Question: I am using 'PCA' before feeding the training set into a neural network. It reduces 13 features down to 8 and trains over 2200 training sets. The MAPE I get with this is close to 2.5 - 2.6 %.
If I train the raw data with simple 'feedforwardnet', I get a lower error of 2.1%.
I am suffering from a similar situation in a different problem, where I have close to 50000 training sets where PCA gives 2.5% error and simple ANN gives me ~2% MAPE.
What is the reason behind this? Is this a normal occurrence? Can you give me any way by which I can reduce the error? I am trying to forecast the electric load demand on the basis of weather and previous load data.
EDIT: (Added Scree Plot )

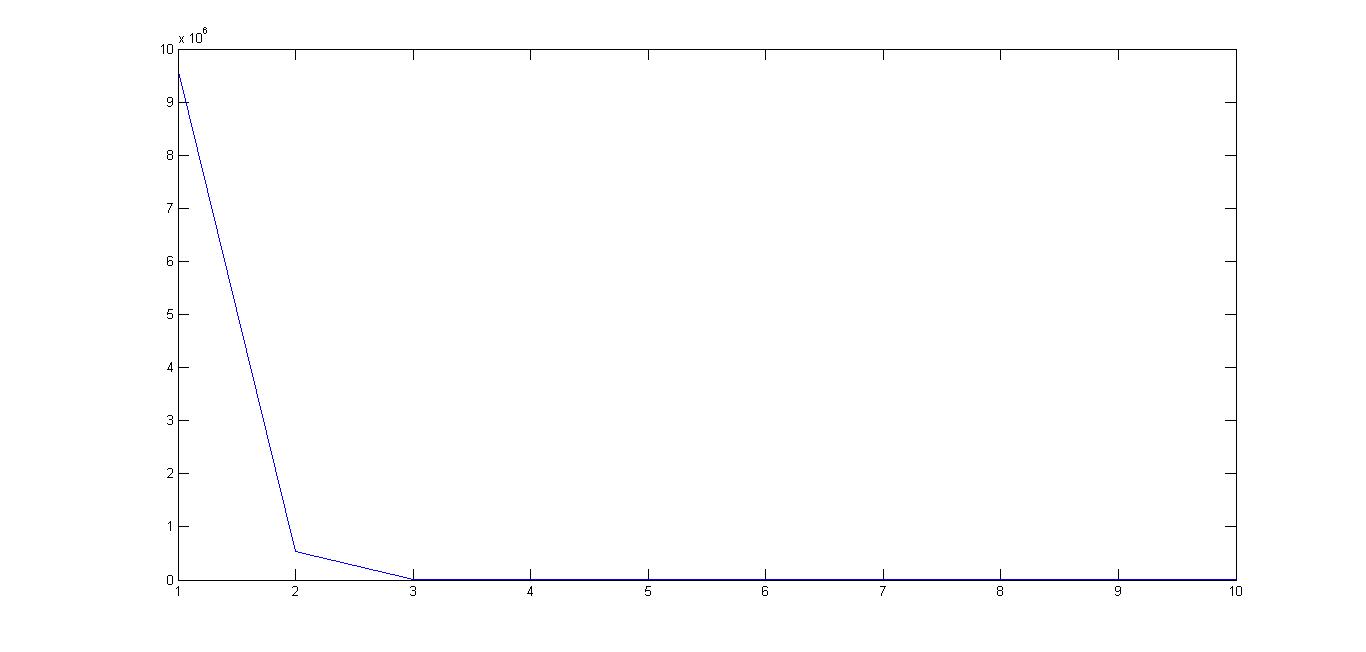
Answer: I had the same problem as you back a few Months ago but with SVMs instead of NNs. So the reason why you're getting such poor results is because you haven't normalized your data before feeding it into the PCA function. You can do this using Matlab's <URL>. Since mapminmax noramlizes the rows, you need to do a transpose of the input and output as follows.
'''
[normX,PS] = mapminmax( X' );
normX = normX';
max( normX ) % Returns 1
min( normX ) % Returns -1
'''
To plot the scree plot, you can use this code.
'''
[C,~,~,~,explained] = pca( normX );
figure; plot( explained );
'''
This is the Scree plot. You can probably keep the first 5 components of your data.

After you perform the minmax mapping, you can feed it into your NN as follows. This assumes you want to keep PC 1-5.
'''
trainX = normX * C(:,1:5);
'''
Now if you ever need to transform your noramlized data back to
'''
returnedX = mapminmax( 'reverse', normX', PS );
returned = returnedX';
'''
Collectively your code should be as follows
'''
% Normalize Data
[normX,PS] = mapminmax( X' );
normX = normX';
max( normX ) % Returns 1
min( normX ) % Returns -1
% Perform PCA
[C,~,~,~,explained] = pca( normX );
figure; plot( explained );
% Transform Data
trainX = normX * C(:,1:5);
'''
Performance
The code I used to test performance is below.
'''
clear all
load input
load output
% Normalize Data
[normX,PS] = mapminmax( X' );
normX = normX';
max( normX ) % Returns 1
min( normX ) % Returns -1
% Perform PCA
[C,~,~,~,explained] = pca( normX );
figure; plot( explained );
% Transform Data
trainX1 = normX(1:1826,:) * C(:,1:5);
trainX2 = X(1:1826,:);
trainY = dailyPeakLoad(1:1826);
testX1 = normX(1827:end,:) * C(:,1:5);
testX2 = X(1827:end,:);
testY = dailyPeakLoad(1827:end);
netFeb = newfit(trainX1', trainY', 35);
netFeb.performFcn = 'mae';
netFeb = trainlm(netFeb, trainX1', trainY');
forecastLoadFeb = sim(netFeb, testX1')';
errFeb = testY - forecastLoadFeb;
errpct = abs(errFeb)./testY*100;
MAPEFeb = mean(errpct(~isinf(errpct)));
netFeb2 = newfit(trainX2', trainY', 35);
netFeb2.performFcn = 'mae';
netFeb2 = trainlm(netFeb2, trainX2', trainY');
forecastLoadFeb2 = sim(netFeb2, testX2')';
errFeb2 = testY - forecastLoadFeb2;
errpct2 = abs(errFeb2)./testY*100;
MAPEFeb2 = mean(errpct(~isinf(errpct2)));
'''
The trained NN are here. This is the one with PCA.

This is the one without PCA.

Note that performance is different because of initial values and number of iterations.